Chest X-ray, PA view. Patient: 68 years old, sex F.
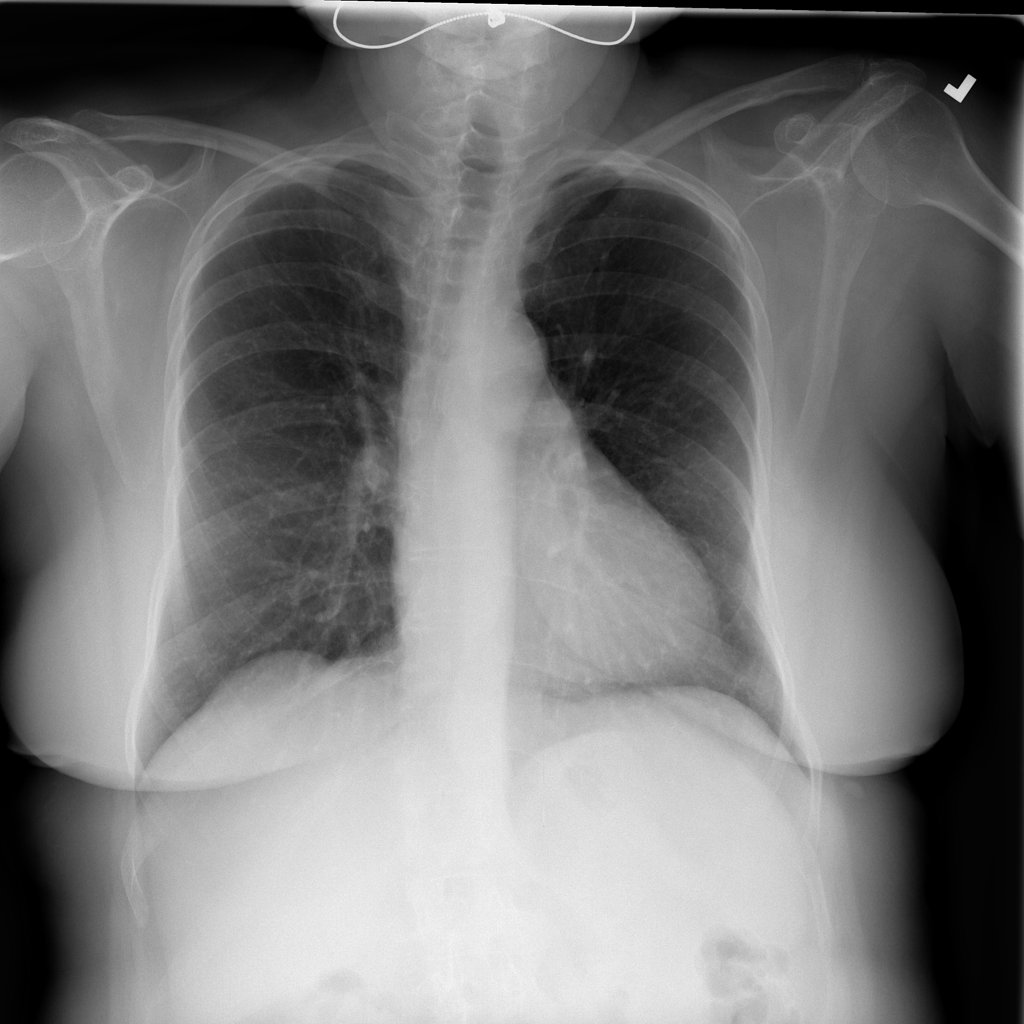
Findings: No Finding